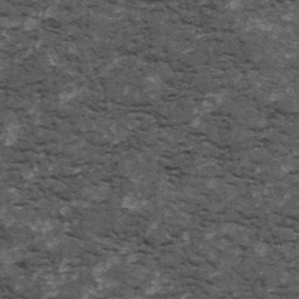
Label: frost